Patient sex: M
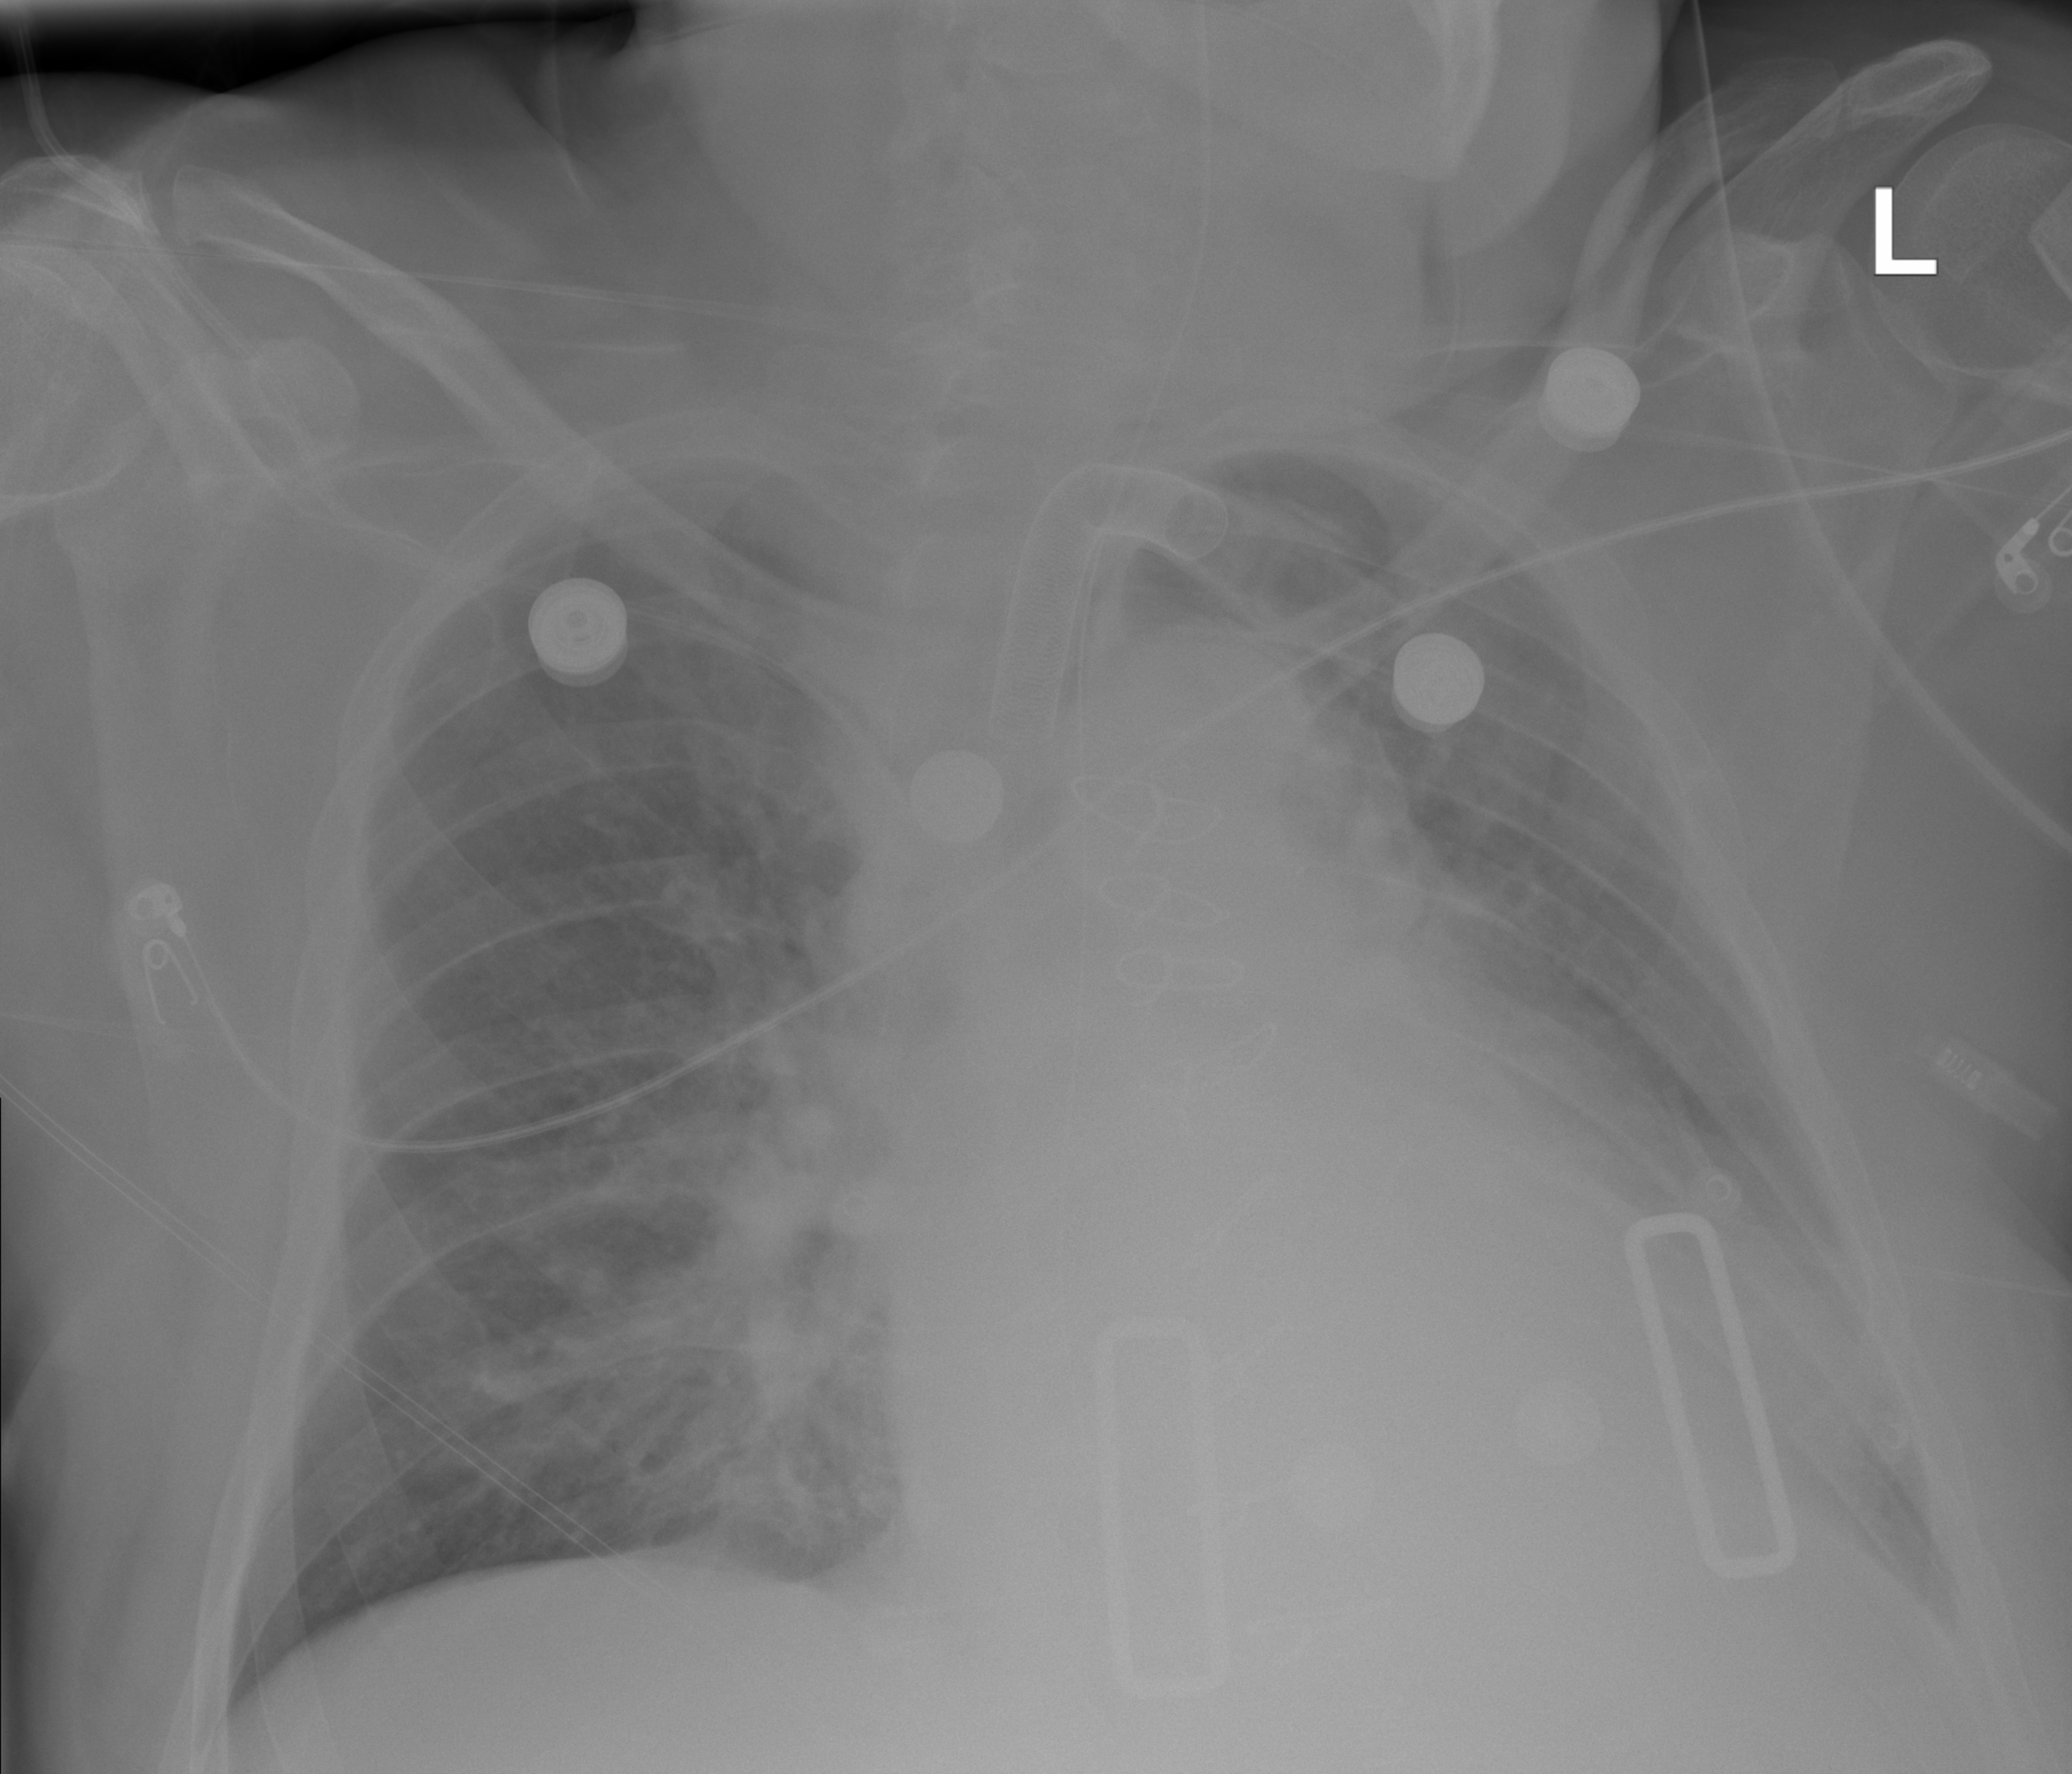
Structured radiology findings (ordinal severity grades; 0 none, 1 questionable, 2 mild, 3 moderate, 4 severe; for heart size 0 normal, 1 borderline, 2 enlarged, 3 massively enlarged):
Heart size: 3
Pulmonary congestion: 0
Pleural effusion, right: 0
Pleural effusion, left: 0
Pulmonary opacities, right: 2
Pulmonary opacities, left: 0
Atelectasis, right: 0
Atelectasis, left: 2